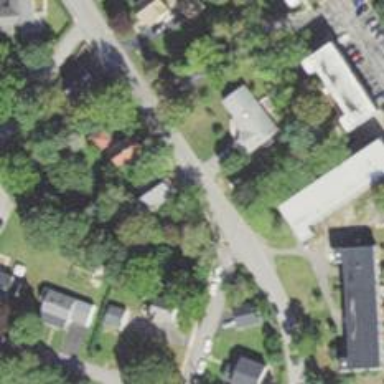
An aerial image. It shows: Residential driveway.